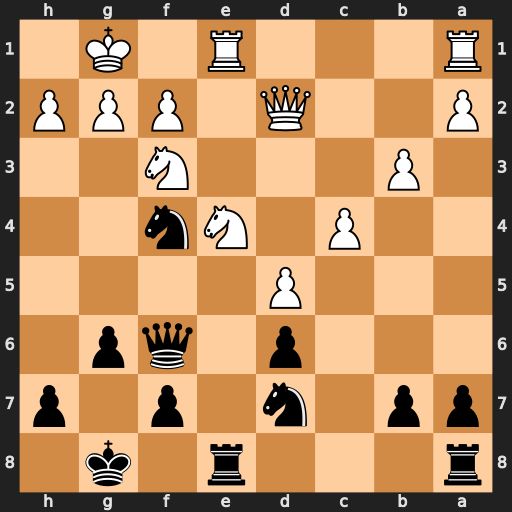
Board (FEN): r3r1k1/pp1n1p1p/3p1qp1/3P4/2P1Nn2/1P3N2/P2Q1PPP/R3R1K1
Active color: b
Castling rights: -
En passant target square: -
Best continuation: Rxe4 Rxe4 Qxa1+ Re1 Qf6